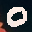
Label: 0